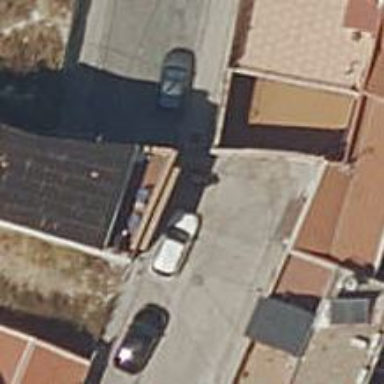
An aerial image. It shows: Asphalt road in residential area.